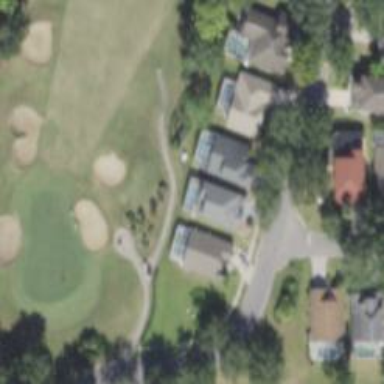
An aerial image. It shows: Path for both road and golf.